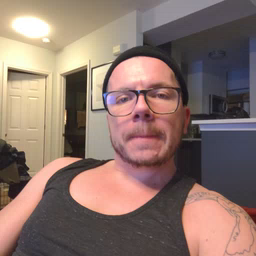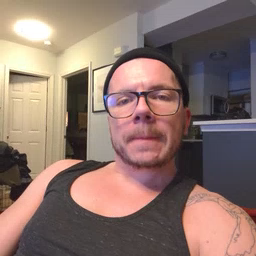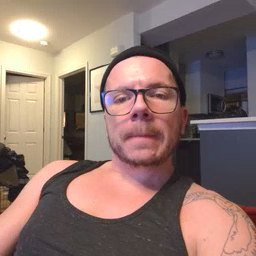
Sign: callonphone